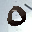
Label: 0